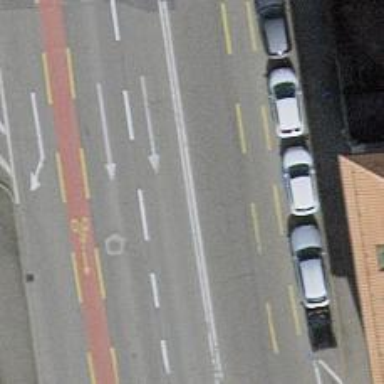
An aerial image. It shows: Secondary road with asphalt surface and designated cycle lane.